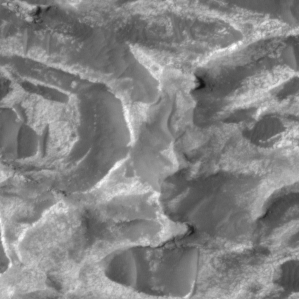
Label: non_frost